Question: I wanna ask some help from you guys with regards of bootstrap navbar container when it scrolls down the navbar fixed at the top and the same time container fluid

I provide you also codepen link so you play around <URL> 'div'
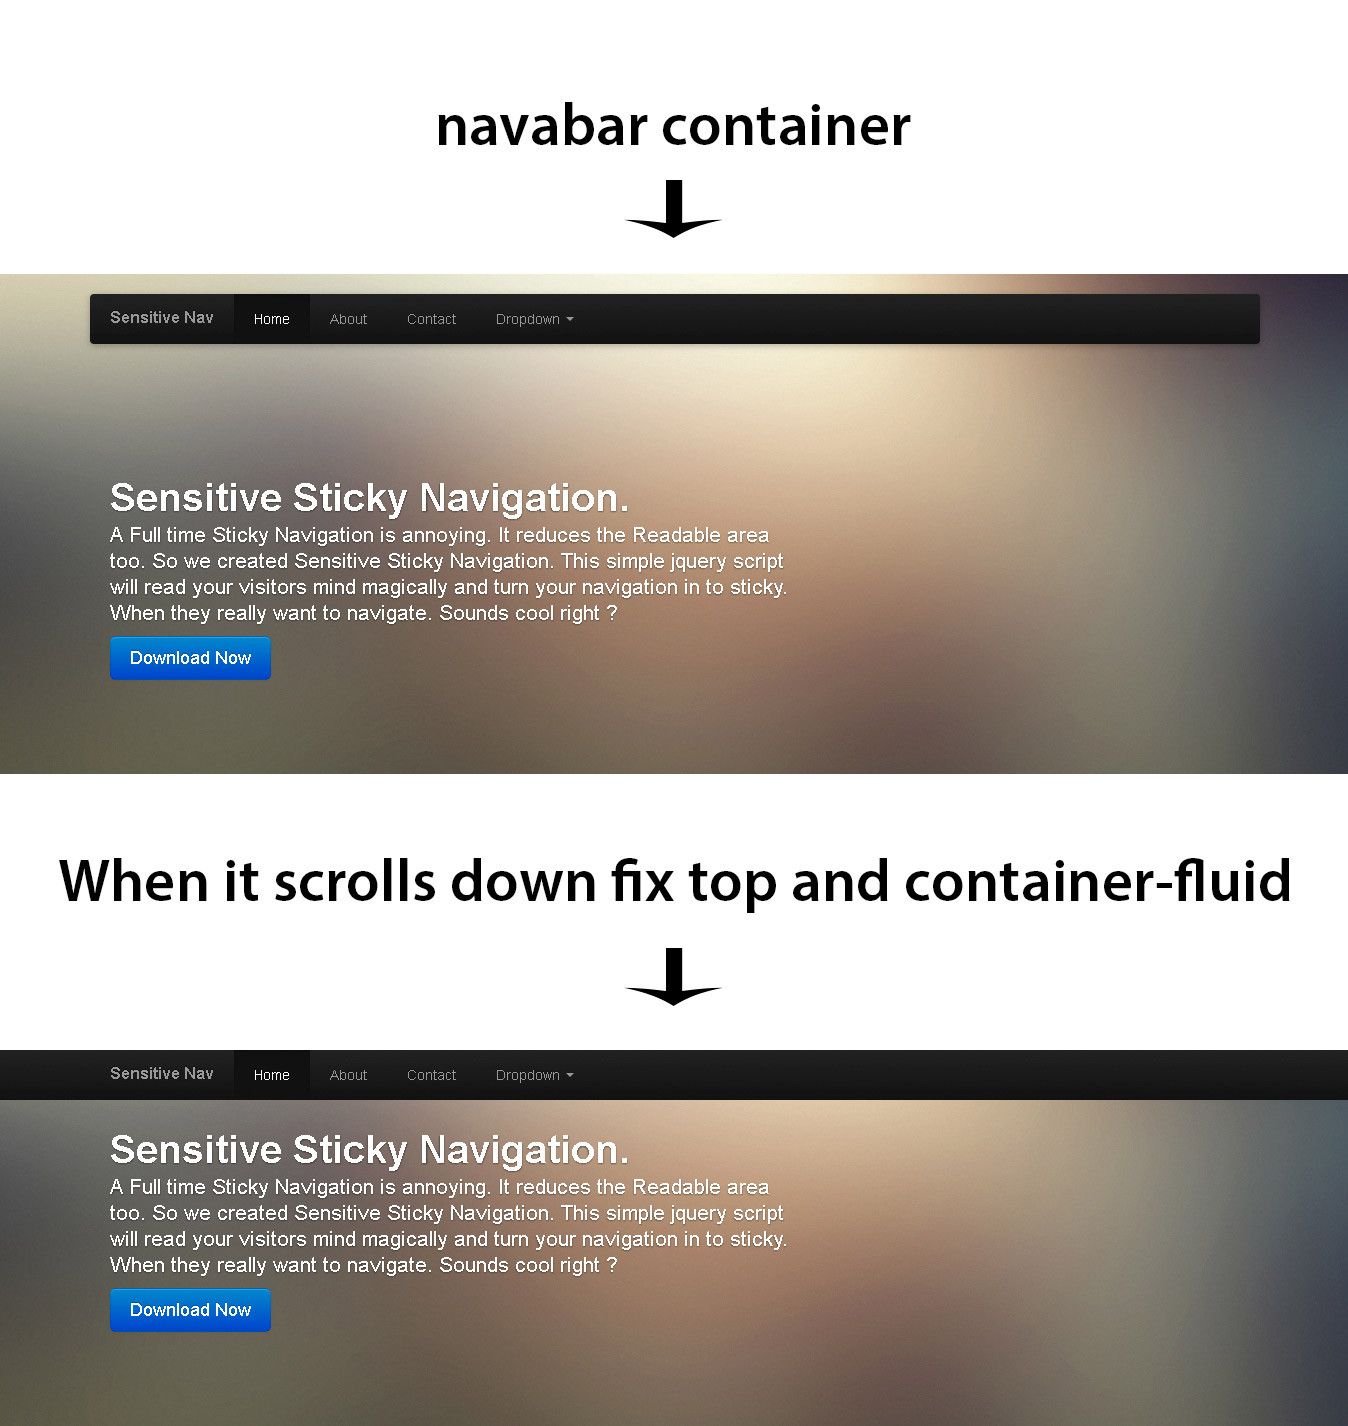
Answer: So,
If I understand your question, you want to affix the navbar to the top after the user begins to scroll. Well, here is my implementation of of this... I used this answer <URL> and modified it for this scenario as well as documented the code.
<URL>
'''
/**
* Scroll management
*/
$(document).ready(function () {
// Define the menu we are working with
var menu = $('.navbar.navbar-default.navbar-inverse');
// Get the menus current offset
var origOffsetY = menu.offset().top;
/**
* scroll
* Perform our menu mod
*/
function scroll() {
// Check the menus offset.
if ($(window).scrollTop() >= origOffsetY) {
//If it is indeed beyond the offset, affix it to the top.
$(menu).addClass('navbar-fixed-top');
} else {
// Otherwise, un affix it.
$(menu).removeClass('navbar-fixed-top');
}
}
// Anytime the document is scrolled act on it
document.onscroll = scroll;
});
'''